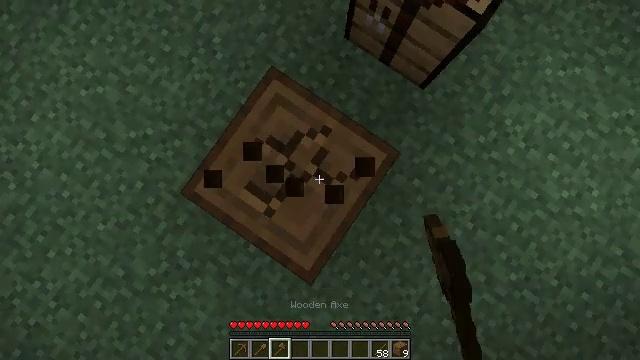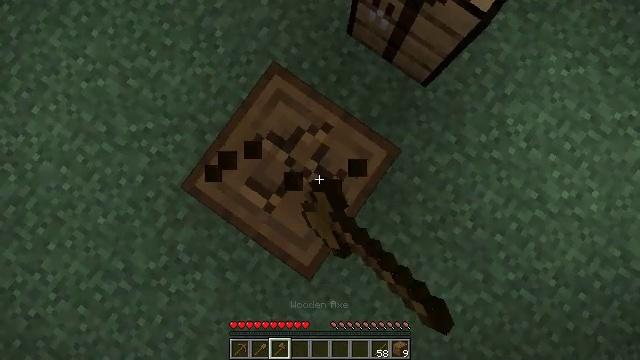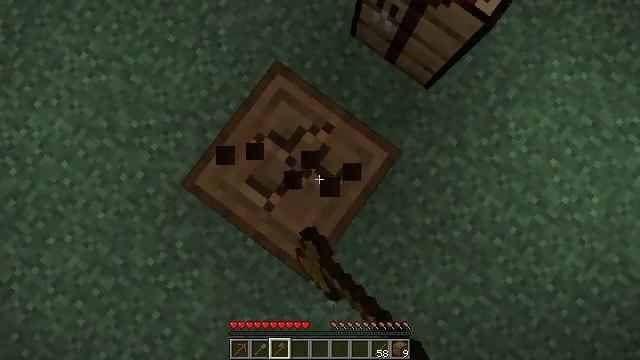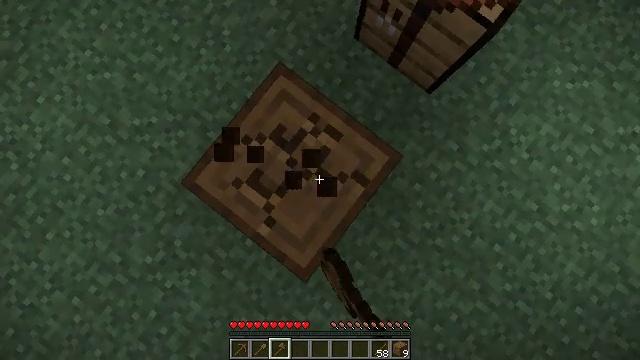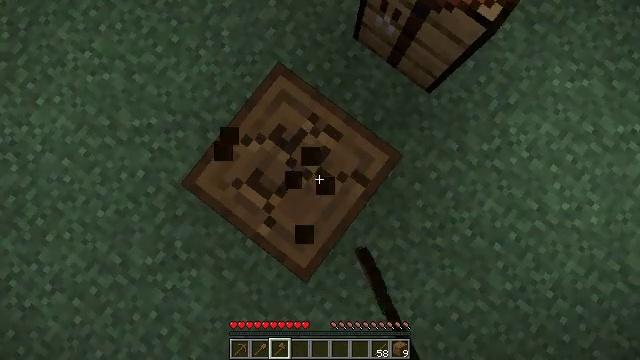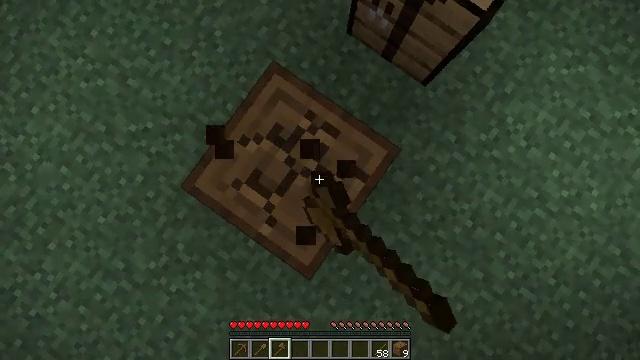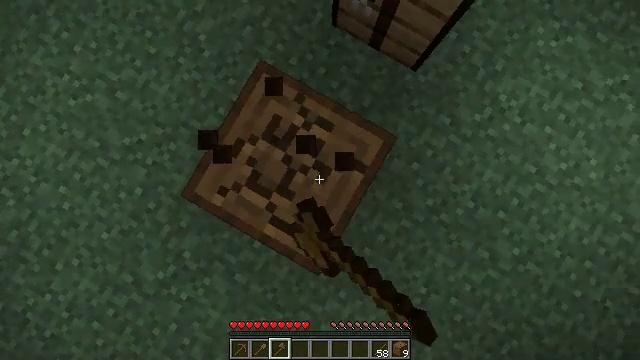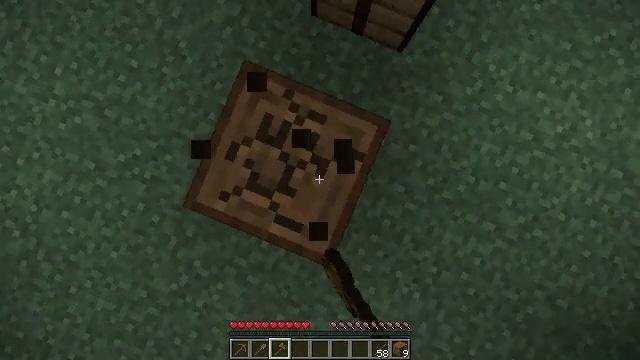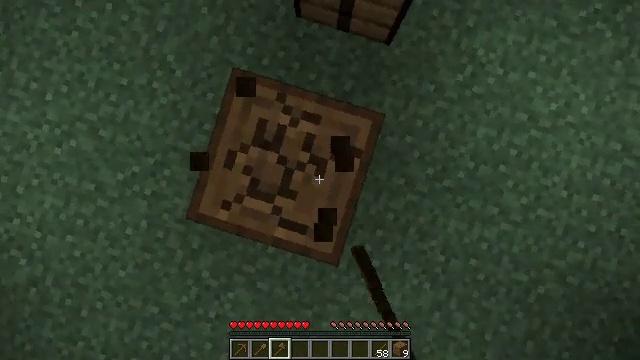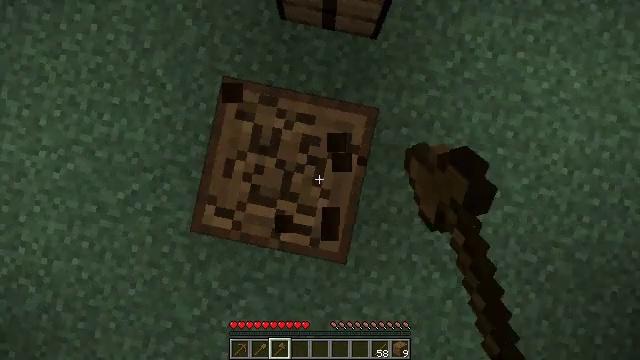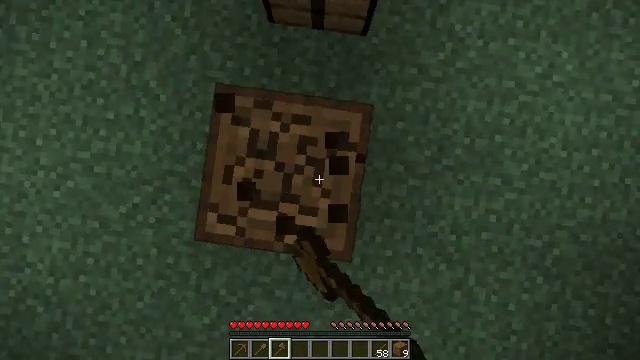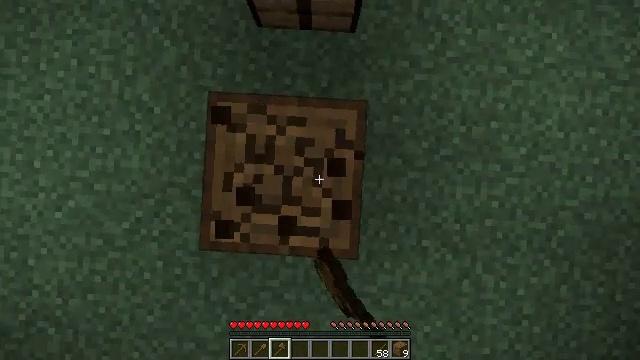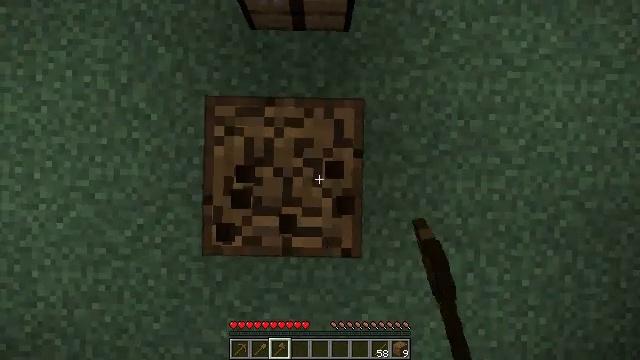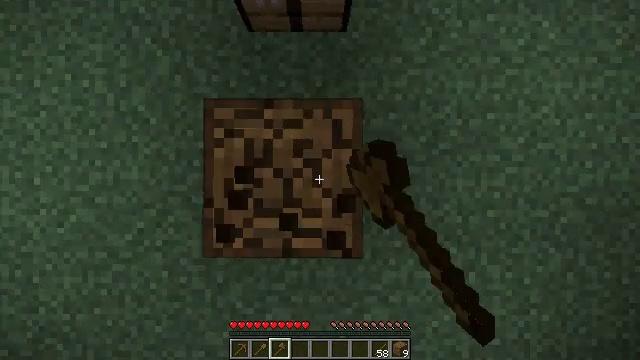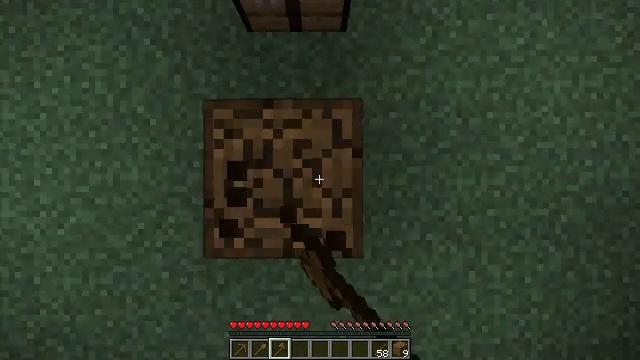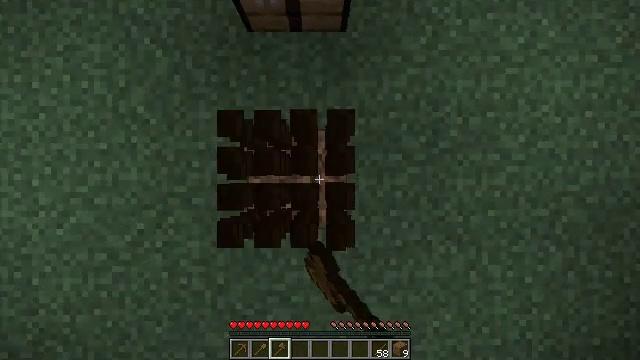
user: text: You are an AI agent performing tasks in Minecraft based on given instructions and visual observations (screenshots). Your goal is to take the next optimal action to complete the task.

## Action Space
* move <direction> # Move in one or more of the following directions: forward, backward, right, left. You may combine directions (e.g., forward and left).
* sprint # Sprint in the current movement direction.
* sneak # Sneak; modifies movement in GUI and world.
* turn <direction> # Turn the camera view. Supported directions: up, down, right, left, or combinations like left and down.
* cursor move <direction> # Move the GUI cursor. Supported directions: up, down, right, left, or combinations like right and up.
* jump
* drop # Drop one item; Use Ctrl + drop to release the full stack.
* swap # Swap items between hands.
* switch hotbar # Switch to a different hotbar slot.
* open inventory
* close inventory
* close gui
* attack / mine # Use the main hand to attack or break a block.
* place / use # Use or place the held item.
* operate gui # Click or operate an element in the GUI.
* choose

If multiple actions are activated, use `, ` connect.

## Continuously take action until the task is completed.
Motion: motion action
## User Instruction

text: Harvest the spruce log from a tree trunk.
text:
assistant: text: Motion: attack / mine
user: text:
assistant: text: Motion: turn left, attack / mine
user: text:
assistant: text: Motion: turn left, attack / mine
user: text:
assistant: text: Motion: attack / mine
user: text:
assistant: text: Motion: turn right, attack / mine
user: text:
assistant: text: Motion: turn right and down, attack / mine
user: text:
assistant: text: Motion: turn right and down, attack / mine
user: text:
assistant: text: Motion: turn right and down, attack / mine
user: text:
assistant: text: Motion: turn right, attack / mine
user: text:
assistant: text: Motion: turn right, attack / mine
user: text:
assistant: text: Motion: turn right, attack / mine
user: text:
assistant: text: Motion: turn right, attack / mine
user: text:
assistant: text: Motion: attack / mine
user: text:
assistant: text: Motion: attack / mine
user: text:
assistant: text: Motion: attack / mine
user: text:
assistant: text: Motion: attack / mine
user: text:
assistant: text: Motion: turn left and up, attack / mine
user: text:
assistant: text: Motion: turn left and up, attack / mine
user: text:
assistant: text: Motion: turn left and up, attack / mine
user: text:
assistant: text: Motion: turn left, attack / mine